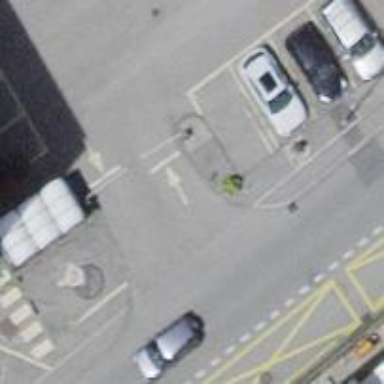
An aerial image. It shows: Lift gate barrier.